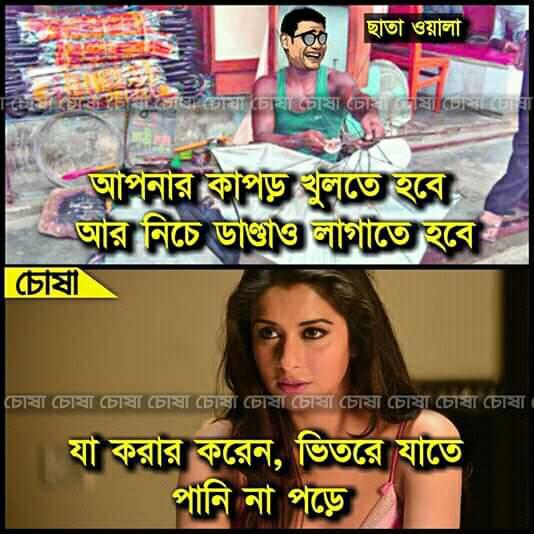
Caption: আপনাার কাপড় খুলতে হবে আর নিচে ডান্ডাও লাগাতে হবে    যা করার করেন , ভিতরে যাতে পানি না পড়ে
Label: hate